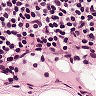
Metastatic tissue present: no